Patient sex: M
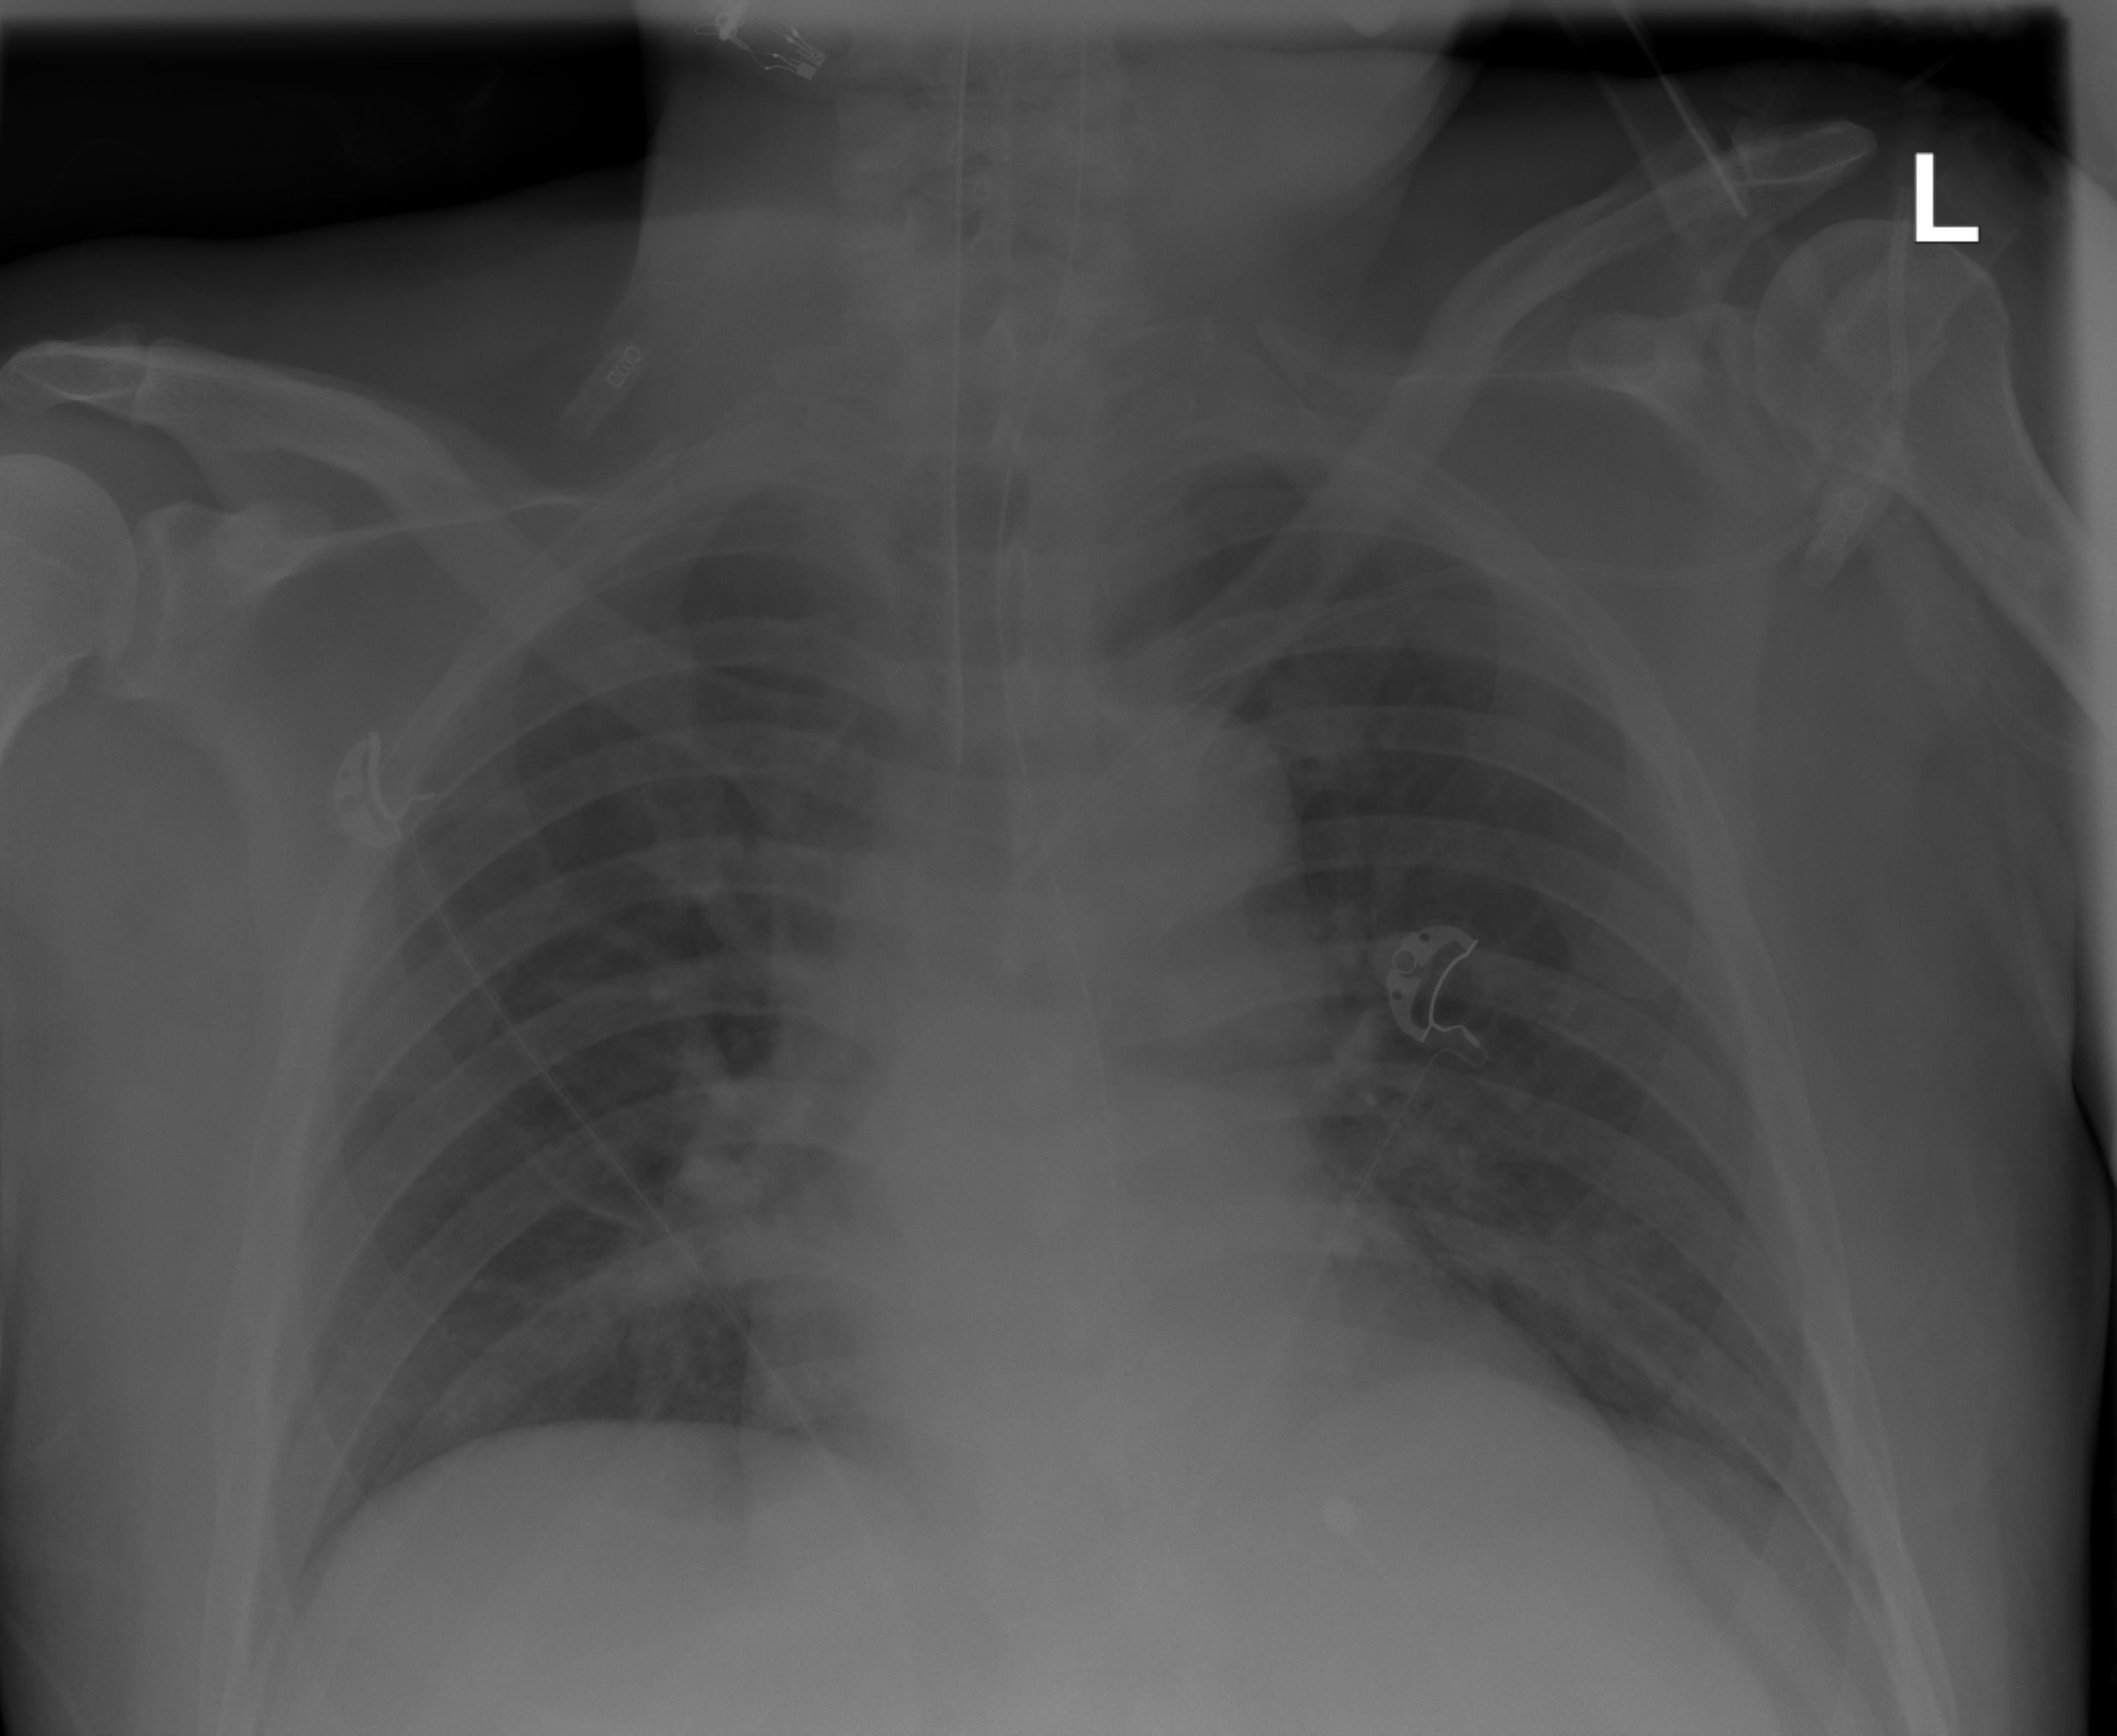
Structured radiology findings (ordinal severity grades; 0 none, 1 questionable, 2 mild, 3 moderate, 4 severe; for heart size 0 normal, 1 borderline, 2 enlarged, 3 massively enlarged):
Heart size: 0
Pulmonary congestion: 0
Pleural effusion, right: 0
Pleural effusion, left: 0
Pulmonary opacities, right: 0
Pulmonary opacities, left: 0
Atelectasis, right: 2
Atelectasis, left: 0